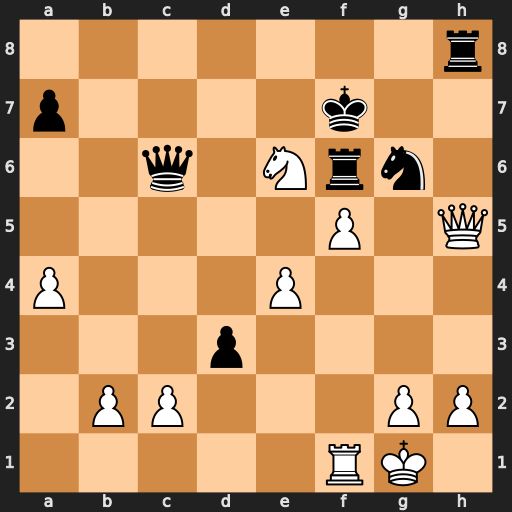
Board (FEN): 7r/p4k2/2q1Nrn1/5P1Q/P3P3/3p4/1PP3PP/5RK1
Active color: w
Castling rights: -
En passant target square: -
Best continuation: fxg6+ Kxe6 Rxf6+ Kxf6 Qxh8+